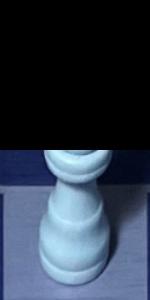
Label: Queen_White